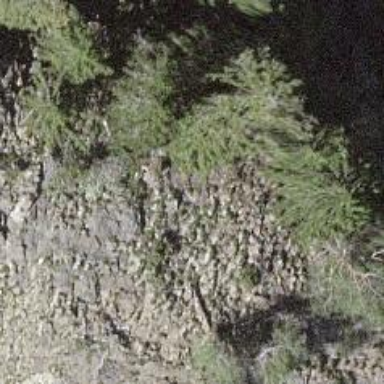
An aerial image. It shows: Natural cliff.